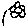
Label: flower